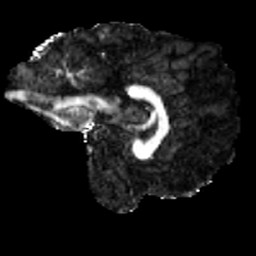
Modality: FA
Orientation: sagittal
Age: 24
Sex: male
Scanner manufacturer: siemens
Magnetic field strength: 3 T
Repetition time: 3.5 s
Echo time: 0.086 s